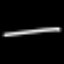
Label: line